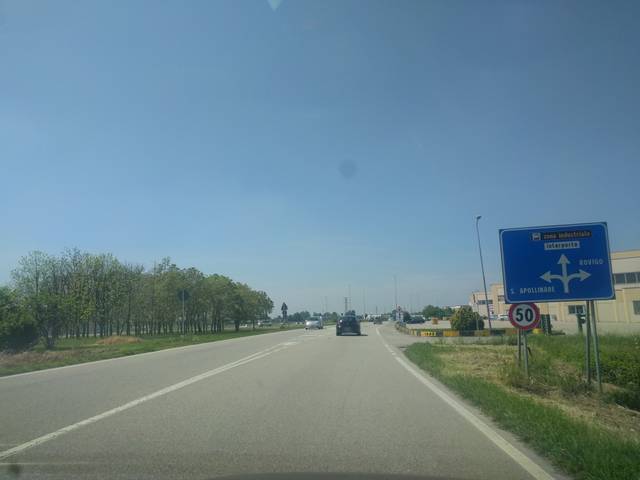
Region: Italy
Coordinates: 45.043, 11.814